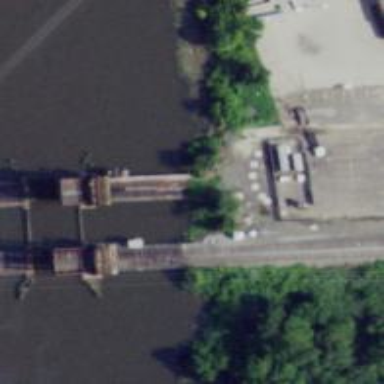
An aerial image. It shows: Disused railway bridge.